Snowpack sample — Buffalo Mountain, Silverthorne, Colorado, USA (1/25/25, 10:11 AM MST)
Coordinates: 39.6222, -106.1139
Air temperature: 22 °F
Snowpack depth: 110 cm
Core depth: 10 cm
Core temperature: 46.4 °F
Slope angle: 12°, slope face: 102°
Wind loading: high
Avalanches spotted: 0
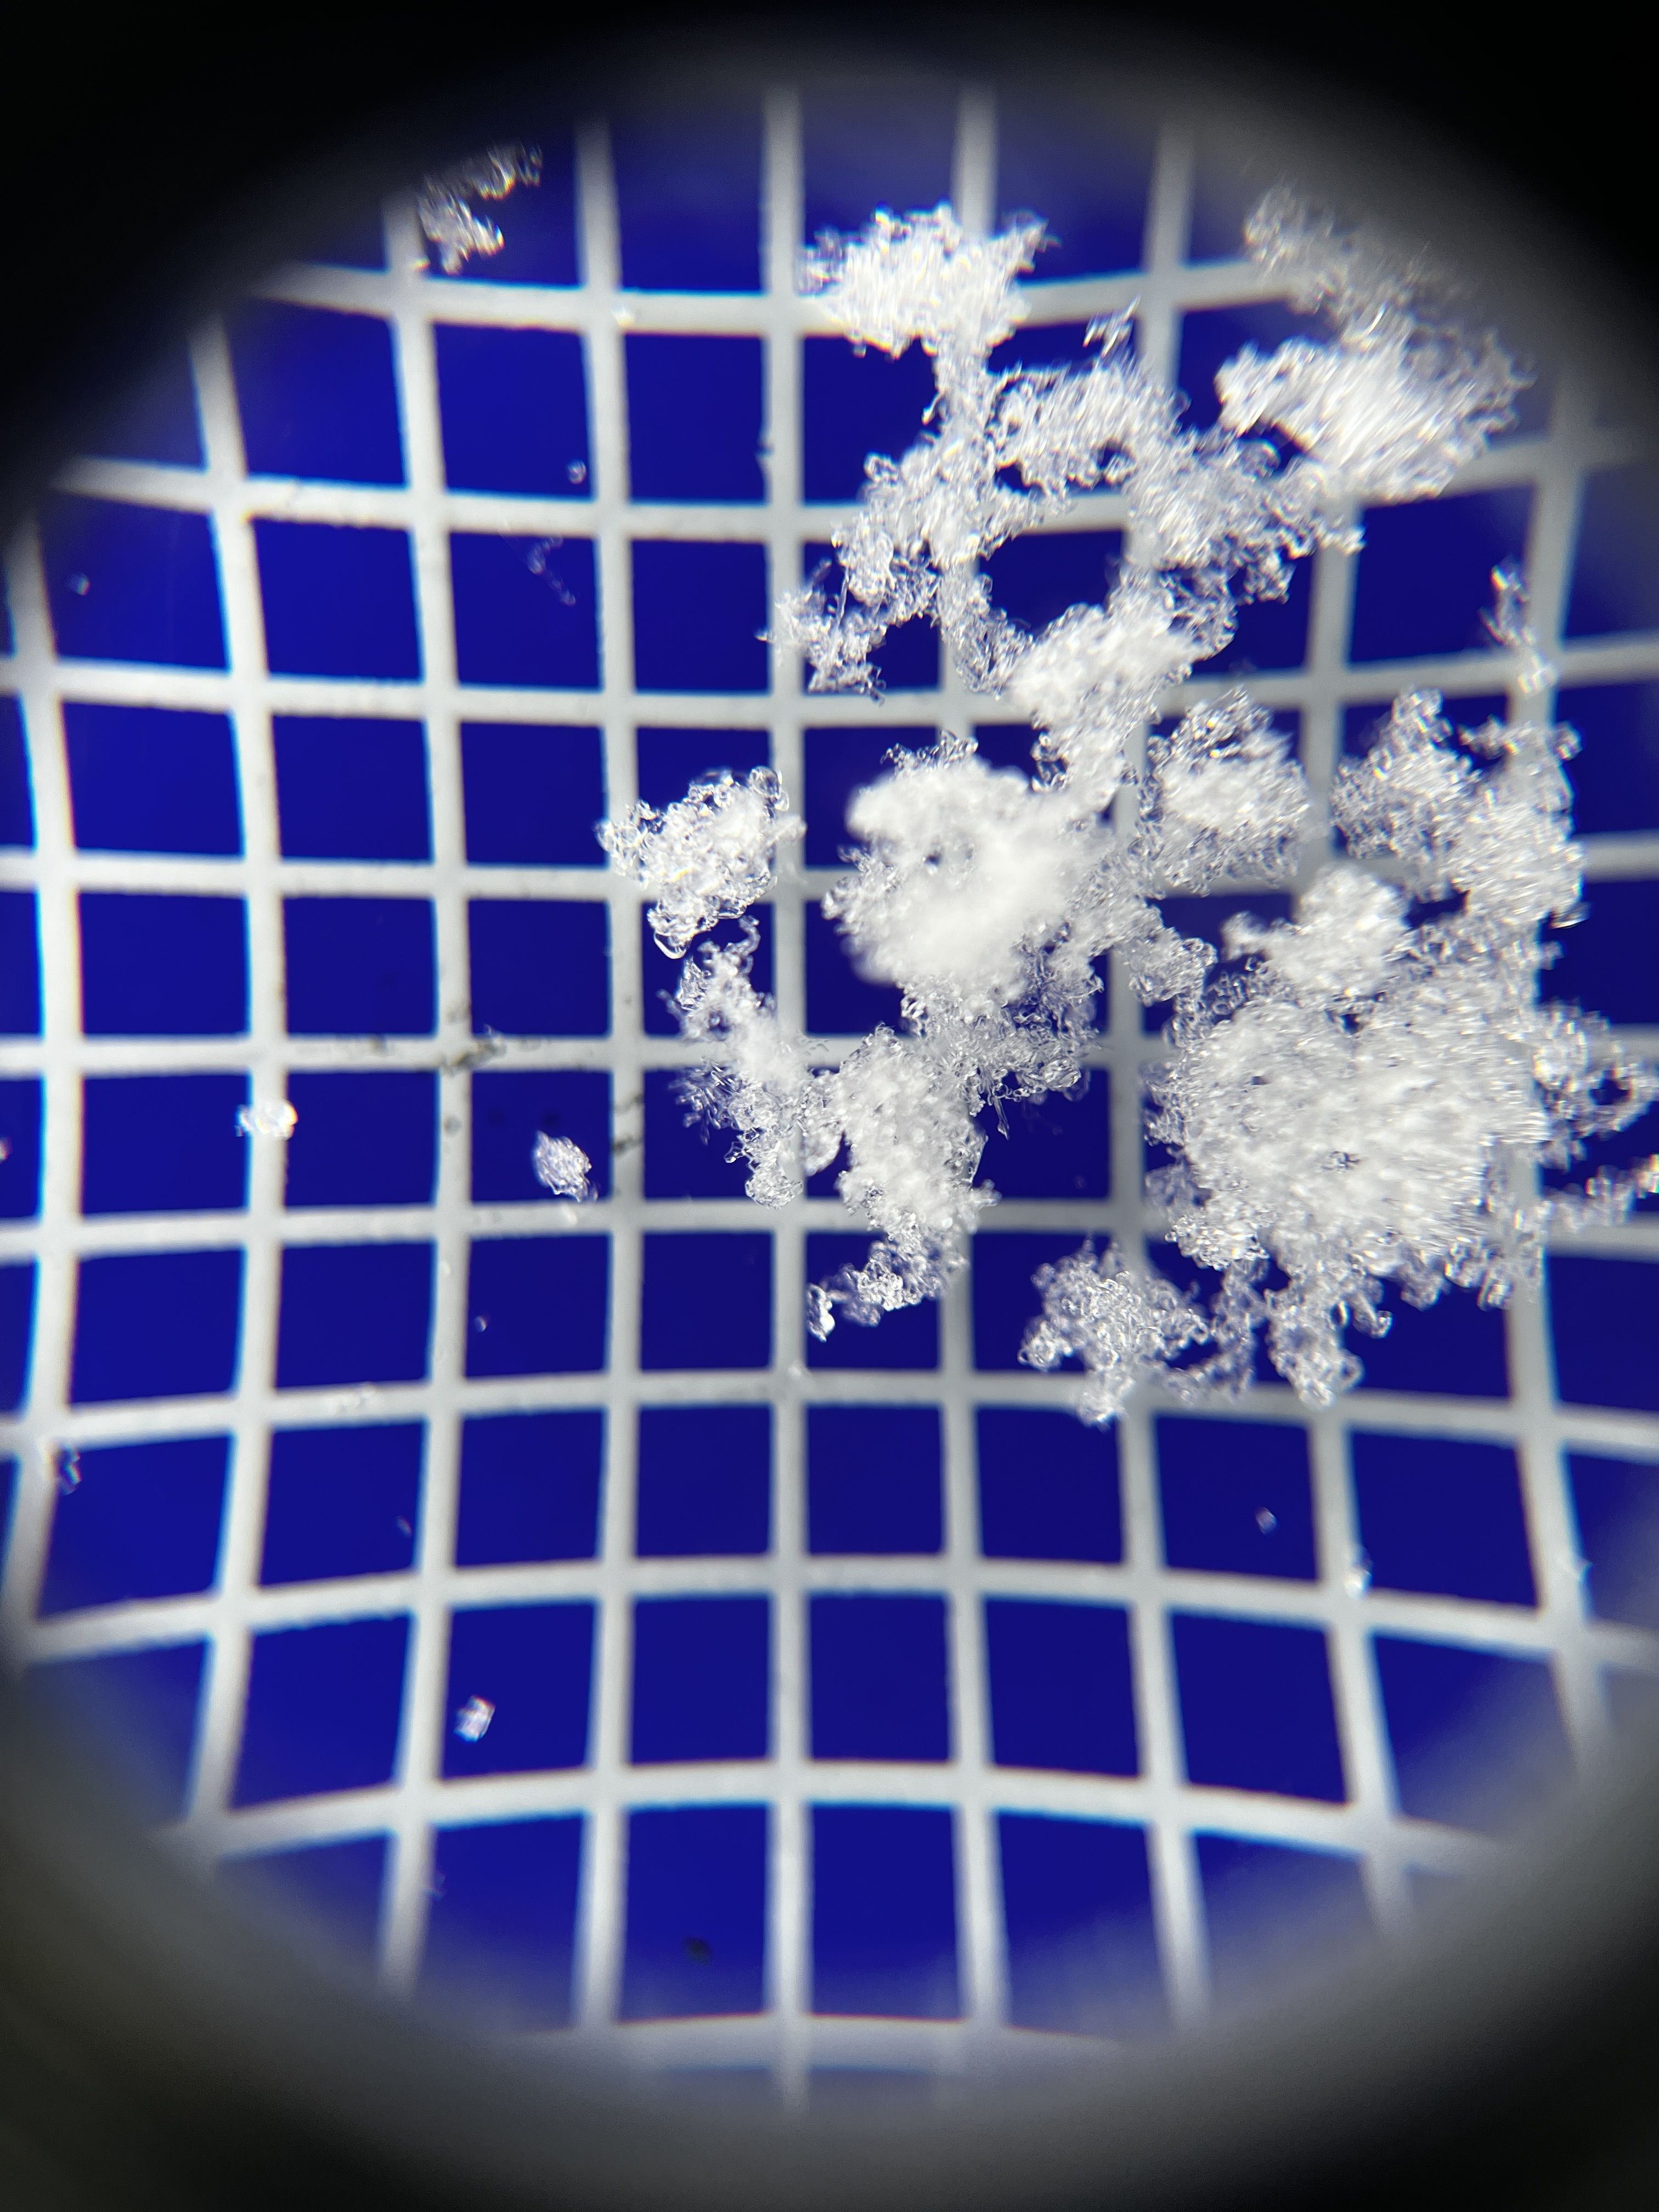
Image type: magnified_profile
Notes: No avalanches nearby, collected on the outskirts of a fire break 15 meters from the treeline, on way to Buffalo and Red Mountain